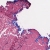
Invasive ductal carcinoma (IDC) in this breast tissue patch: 1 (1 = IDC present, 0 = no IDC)